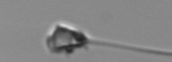
Label: Asterionellopsis_glacialis